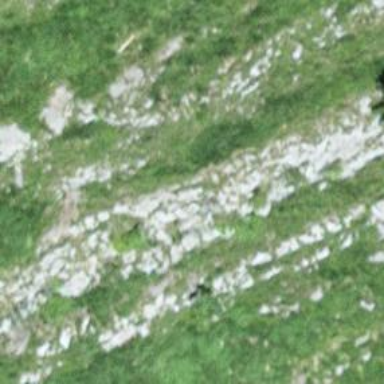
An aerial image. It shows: Cliff in nature.